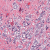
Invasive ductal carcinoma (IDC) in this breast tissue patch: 1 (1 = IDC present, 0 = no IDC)